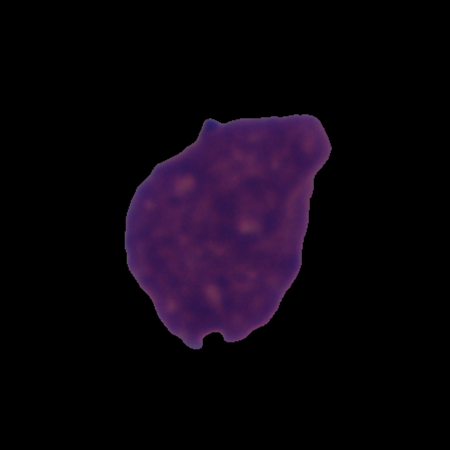
Label: cancer